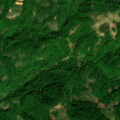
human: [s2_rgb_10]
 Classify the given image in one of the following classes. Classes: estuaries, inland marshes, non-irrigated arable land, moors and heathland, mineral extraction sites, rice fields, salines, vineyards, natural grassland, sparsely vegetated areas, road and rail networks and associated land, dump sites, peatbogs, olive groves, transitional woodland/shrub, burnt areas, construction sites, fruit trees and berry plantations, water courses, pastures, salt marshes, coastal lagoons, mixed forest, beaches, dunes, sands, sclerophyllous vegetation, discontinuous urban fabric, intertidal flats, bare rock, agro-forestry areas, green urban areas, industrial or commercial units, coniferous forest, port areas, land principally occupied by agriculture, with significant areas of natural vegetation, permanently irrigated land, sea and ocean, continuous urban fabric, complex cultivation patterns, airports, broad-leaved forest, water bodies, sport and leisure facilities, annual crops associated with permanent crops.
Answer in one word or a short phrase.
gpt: pastures, broad-leaved forest, transitional woodland/shrub